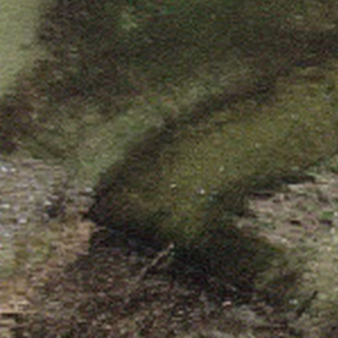
Label: other